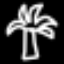
Label: palm tree